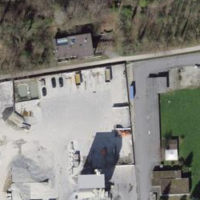
EUNIS habitat code: 54
Species observed at this site:
Euonymus europaeus